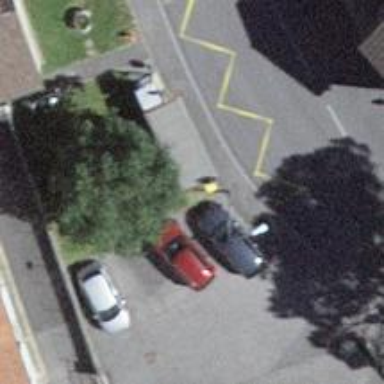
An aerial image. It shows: Bus stop with sheltered platform for public transport.